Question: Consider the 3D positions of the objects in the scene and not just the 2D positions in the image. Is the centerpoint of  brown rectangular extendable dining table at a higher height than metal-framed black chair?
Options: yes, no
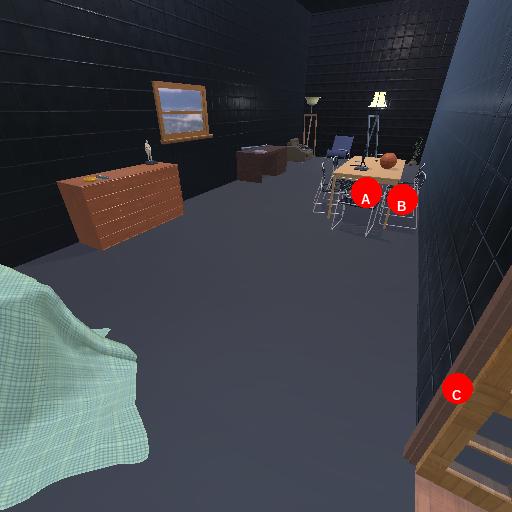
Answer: yes